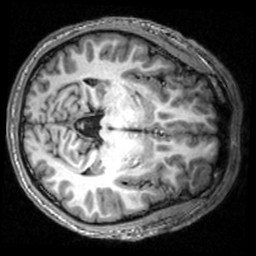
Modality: T1w
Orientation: axial
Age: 20
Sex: male
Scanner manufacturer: siemens
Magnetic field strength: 3 T
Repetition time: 2.53 s
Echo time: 0.00339 s